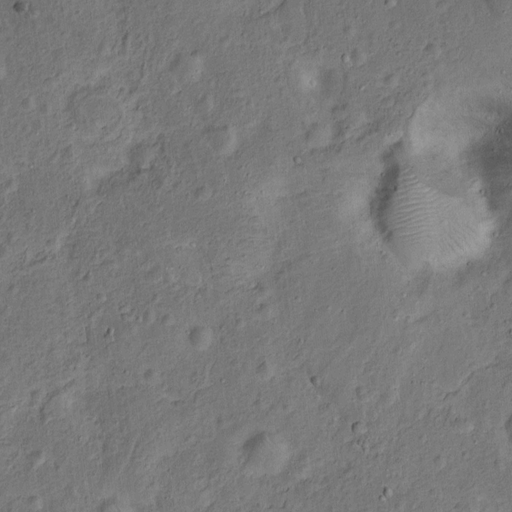
Objects detected: cone